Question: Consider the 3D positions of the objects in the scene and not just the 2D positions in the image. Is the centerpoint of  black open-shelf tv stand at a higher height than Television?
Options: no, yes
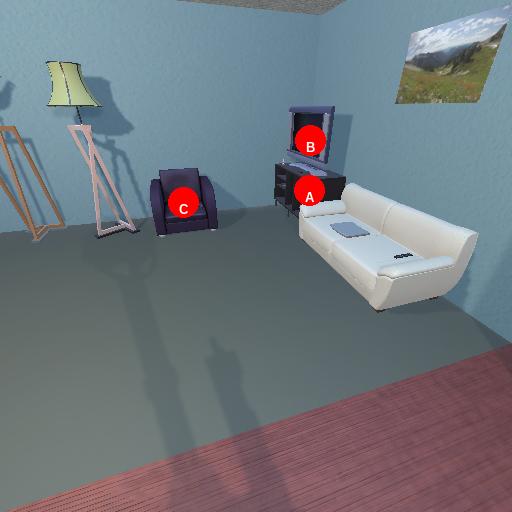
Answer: no